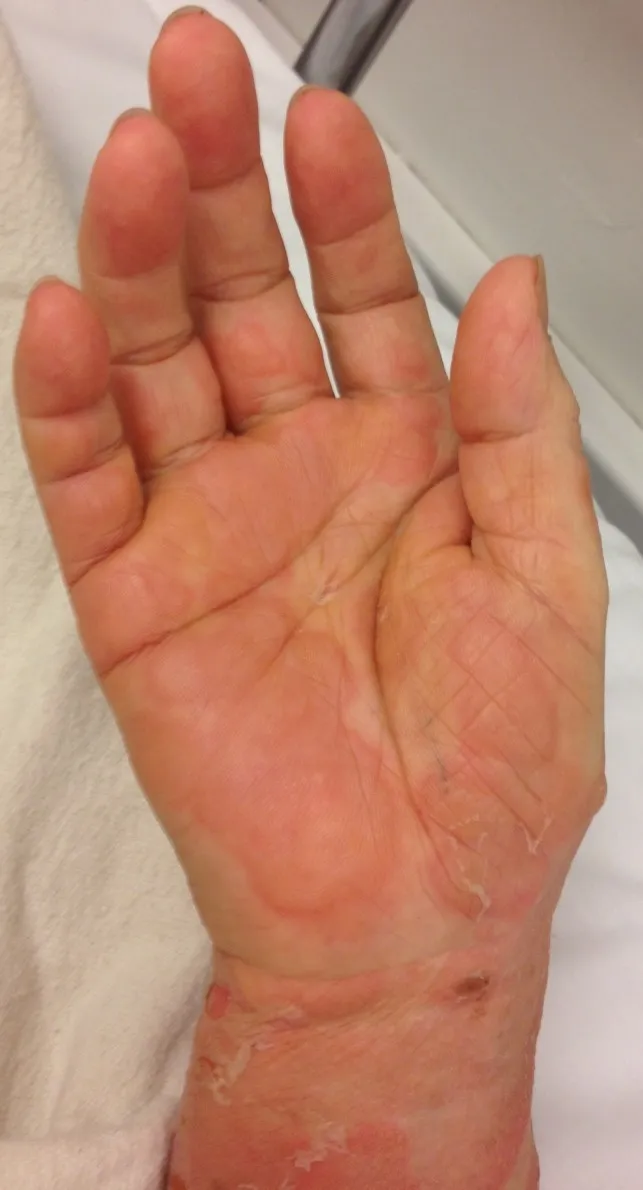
Skin findings include tense bullae on erythematous bases, pruritic plaques on the hands, and urticaria.
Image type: medical_photograph (skin_photograph)